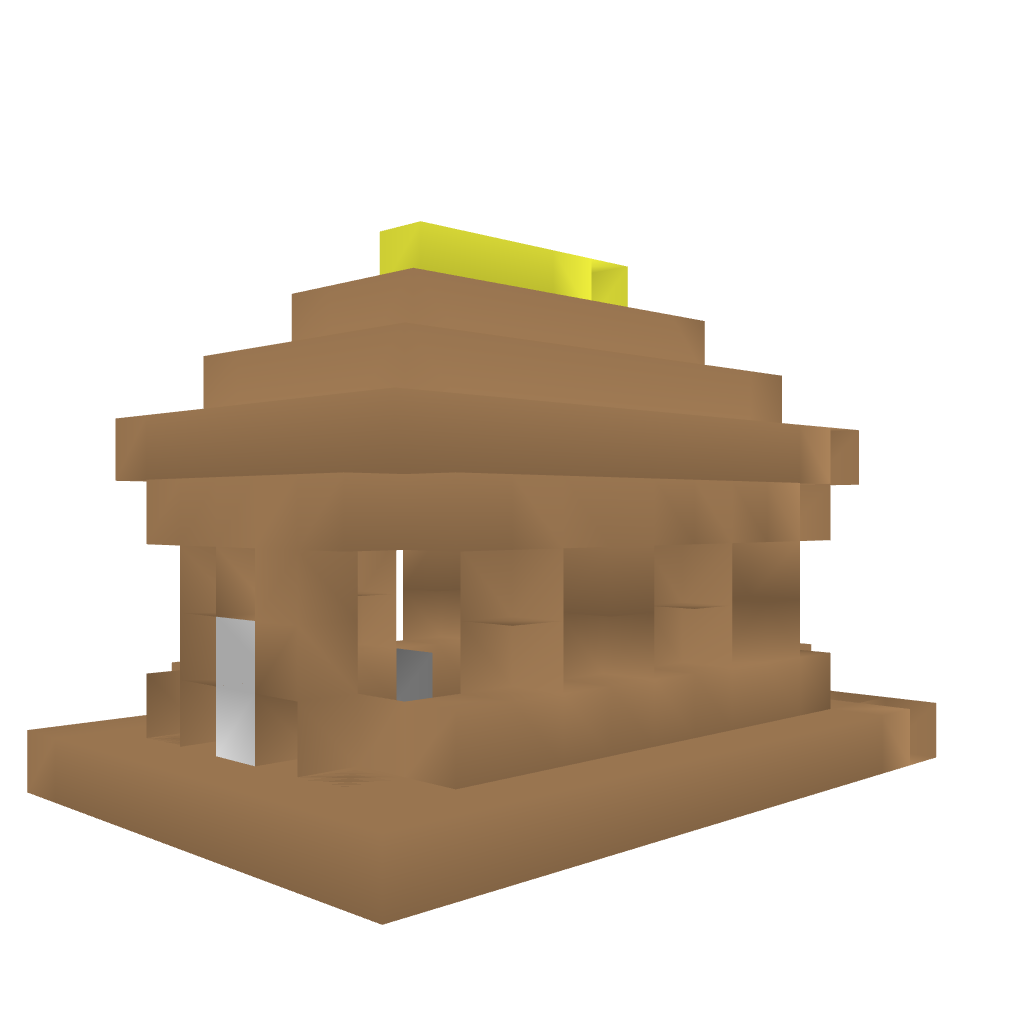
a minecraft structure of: Basic Acacia/Dark Wood House bad low quality